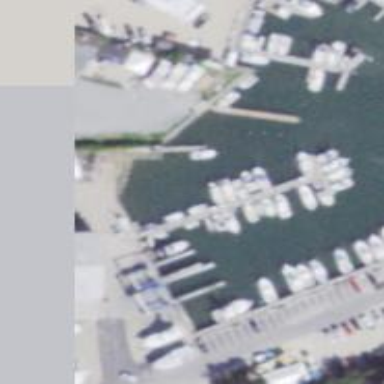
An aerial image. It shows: Man-made pier.